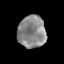
Tissue: prostate
Cell type: Epithelial cells
Senescence score: 0.3225
Nuclear area (px): 875
Mean DAPI intensity: 137.366